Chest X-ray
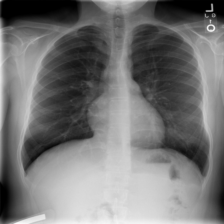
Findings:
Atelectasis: negative
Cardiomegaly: negative
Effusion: negative
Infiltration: negative
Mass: negative
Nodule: negative
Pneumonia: negative
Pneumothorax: negative
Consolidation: negative
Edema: negative
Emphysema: negative
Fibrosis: negative
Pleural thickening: negative
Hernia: negative